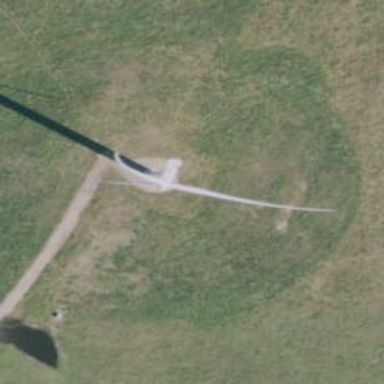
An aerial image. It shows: Wind generator using wind turbines of horizontal axis.